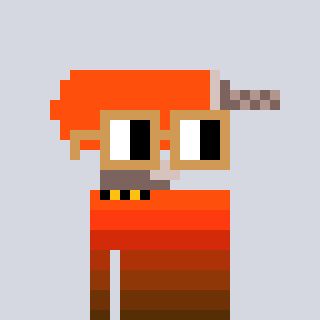
a pixel art character with square brown glasses, a drill-shaped head and a gunk-colored body on a cool background